Field crop: maize
Growth stage: 1
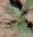
Species: datura